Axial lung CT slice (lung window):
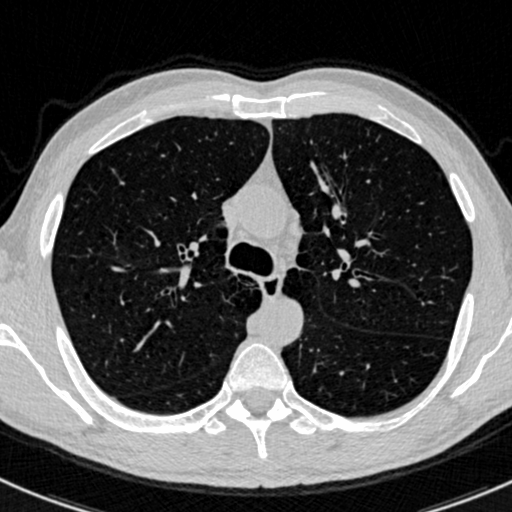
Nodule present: no